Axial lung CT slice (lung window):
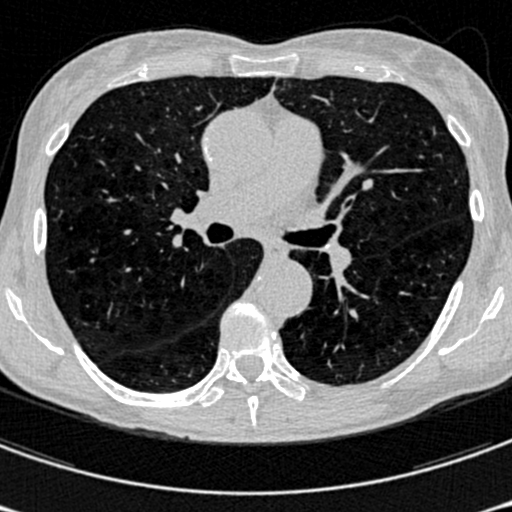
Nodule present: no